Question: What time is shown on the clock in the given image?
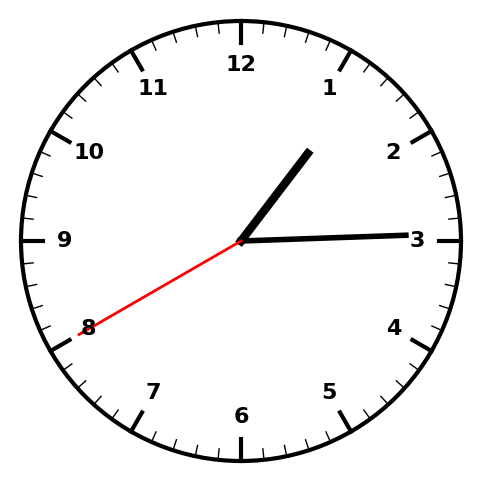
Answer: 01:14:40